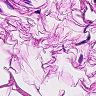
Metastatic tissue present: no